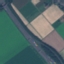
Land use / land cover: Highway